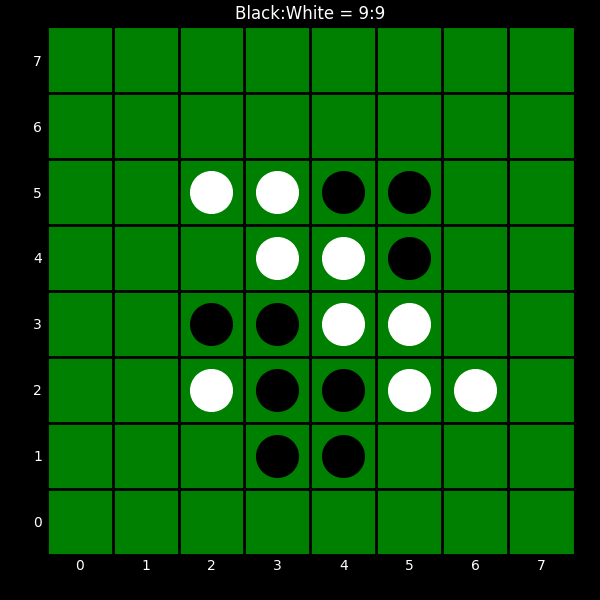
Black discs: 9
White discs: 9